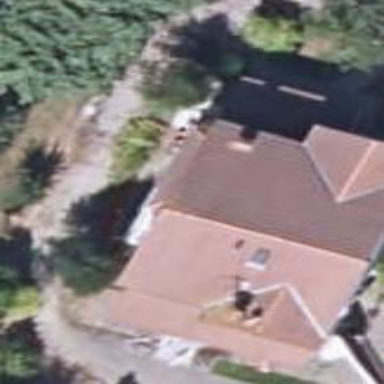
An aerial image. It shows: Simple house.